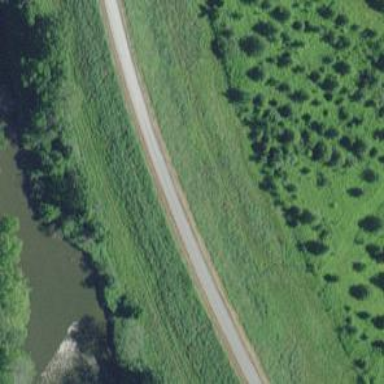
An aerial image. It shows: Unclassified road running alongside levee embankment.